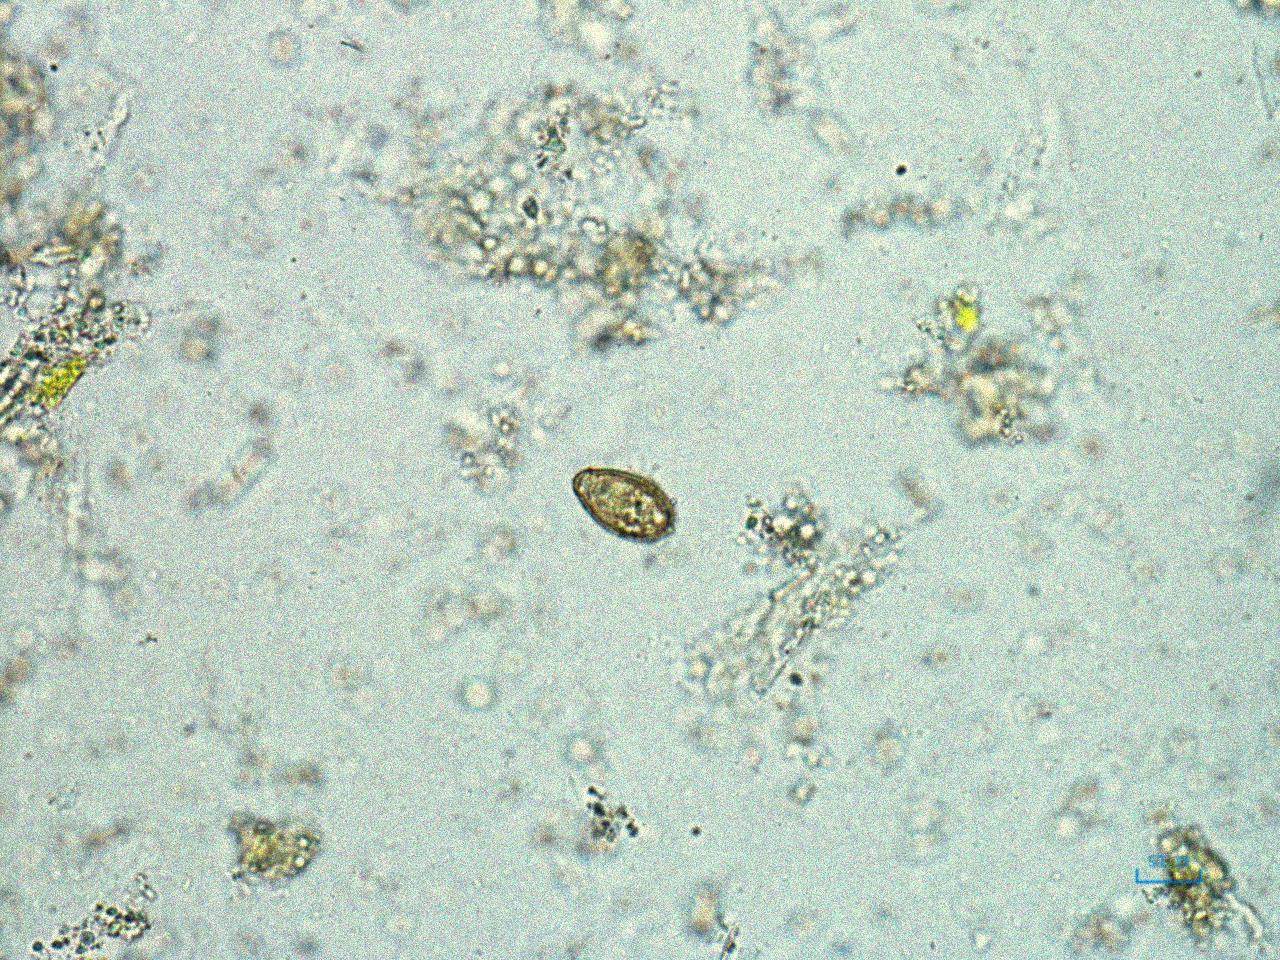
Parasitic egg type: Opisthorchis viverrine